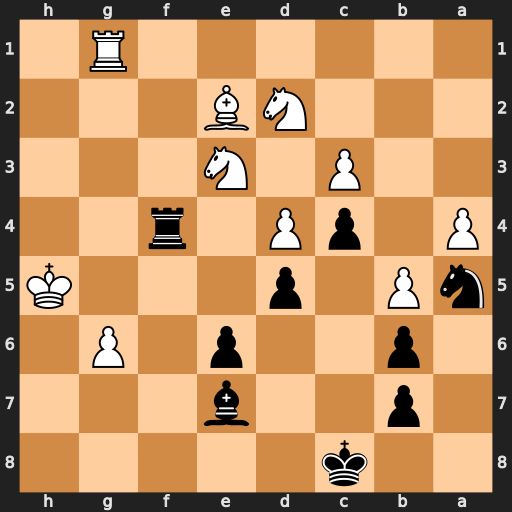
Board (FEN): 2k5/1p2b3/1p2p1P1/nP1p3K/P1pP1r2/2P1N3/3NB3/6R1
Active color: b
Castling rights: -
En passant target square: -
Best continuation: Rh4#